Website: ulta-beauty
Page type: billing-address
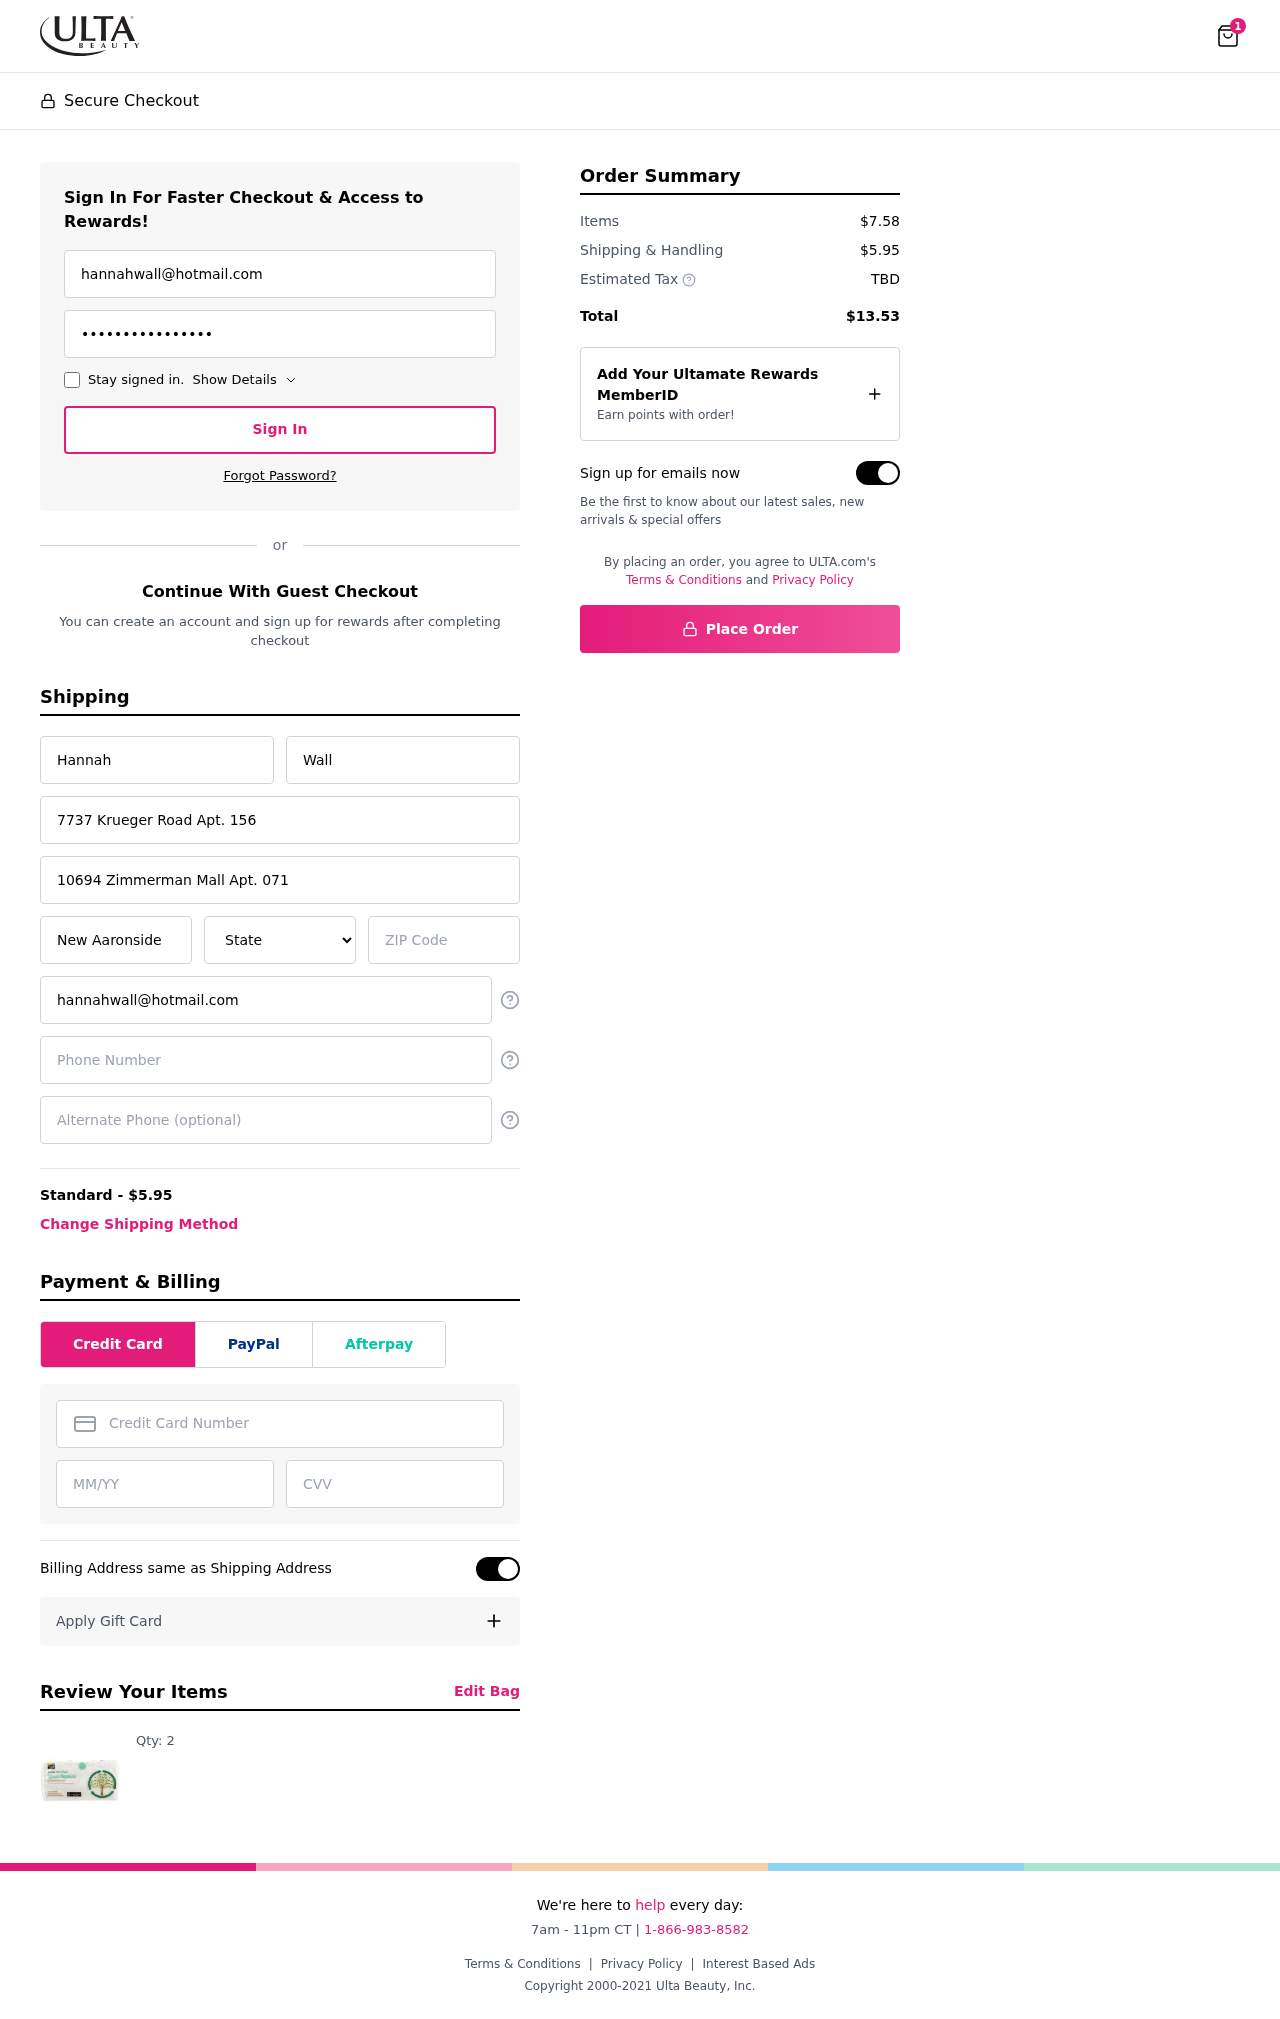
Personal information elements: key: PII_STATE
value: Pennsylvania
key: PII_EMAIL
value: hannahwall@hotmail.com
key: PII_FIRSTNAME
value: Hannah
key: PII_LASTNAME
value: Wall
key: PII_STREET
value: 7737 Krueger Road Apt. 156
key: PII_STREET2
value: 10694 Zimmerman Mall Apt. 071
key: PII_CITY
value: New Aaronside
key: PII_POSTCODE
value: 54554
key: PII_PHONE
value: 8807755892
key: PII_CARD_NUMBER
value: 2720 8022 6358 3555
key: PII_CARD_EXPIRY
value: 04/27
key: PII_CARD_CVV
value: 360
Product elements: key: PRODUCT1_QUANTITY
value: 2
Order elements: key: ORDER_NUM_ITEMS
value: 1
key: ORDER_SHIPPING_COST
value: $5.95
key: ORDER_SUBTOTAL
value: $7.58
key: ORDER_TOTAL
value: $13.53